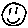
Label: smiley face